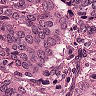
Metastatic tissue present: yes